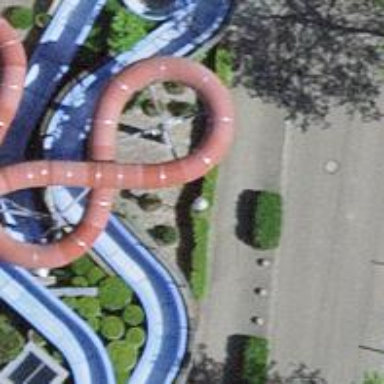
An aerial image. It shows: Water slide attraction.